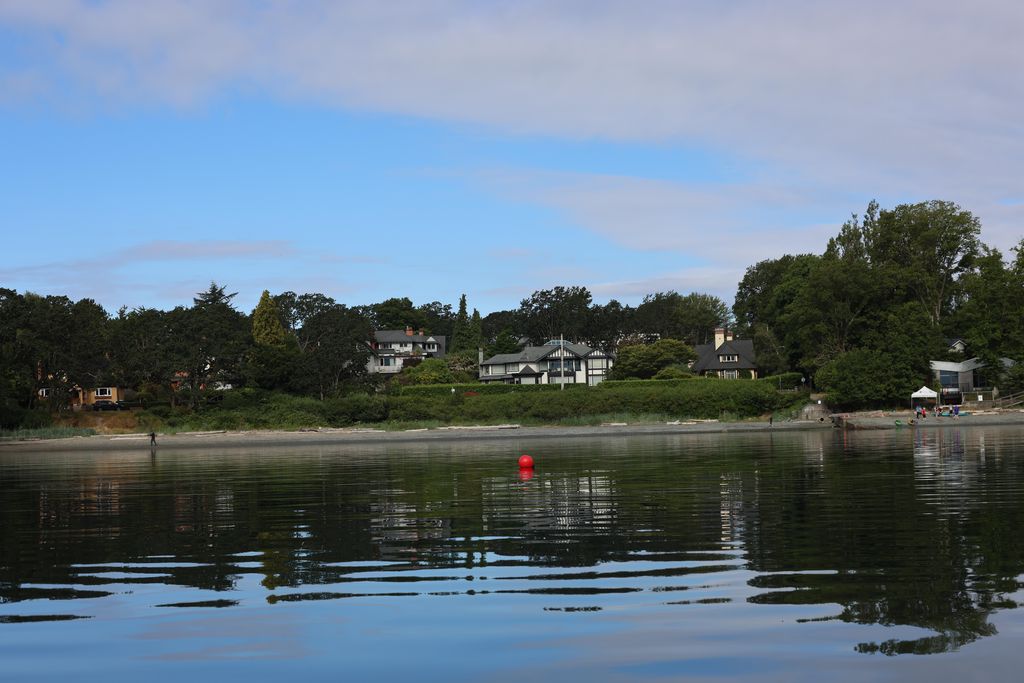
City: victoria